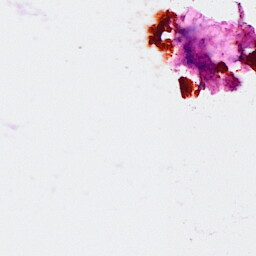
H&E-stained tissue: Breast